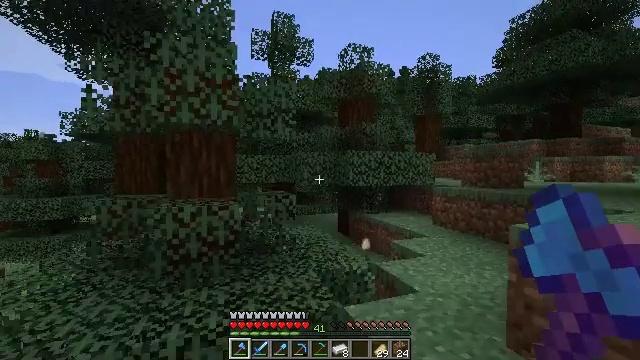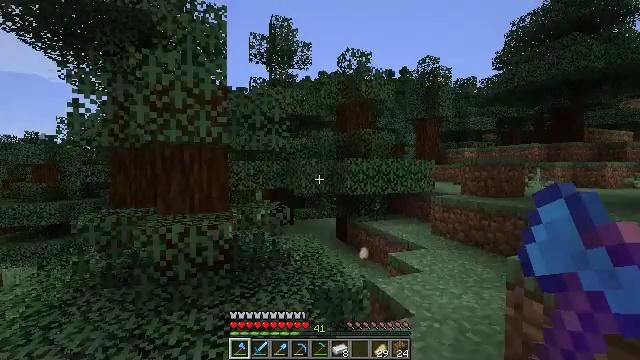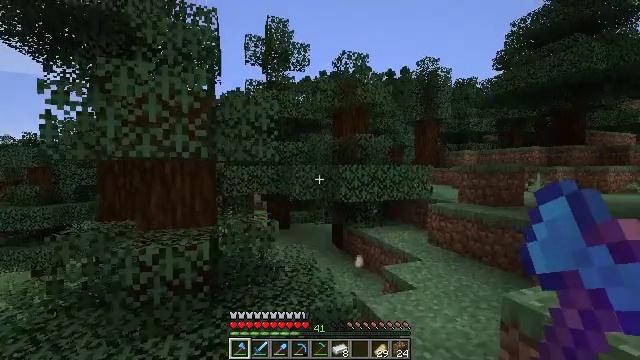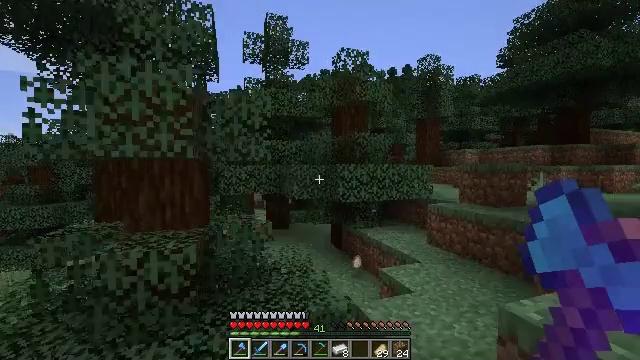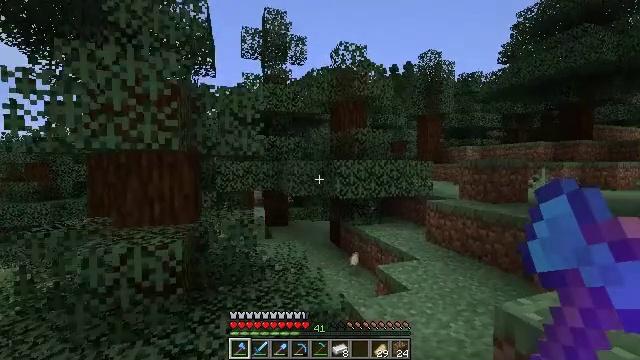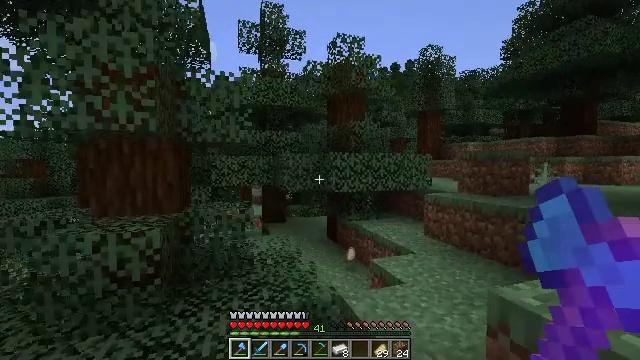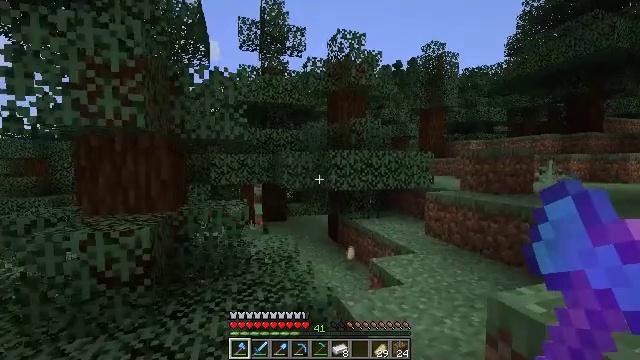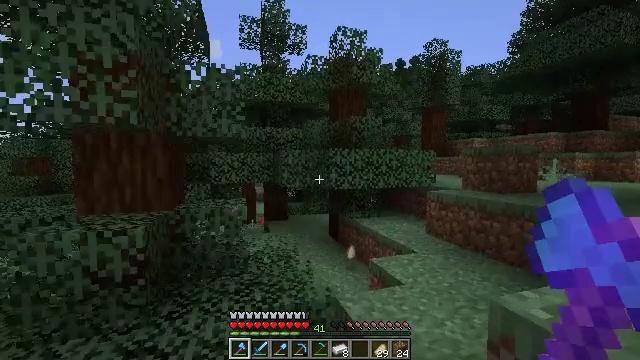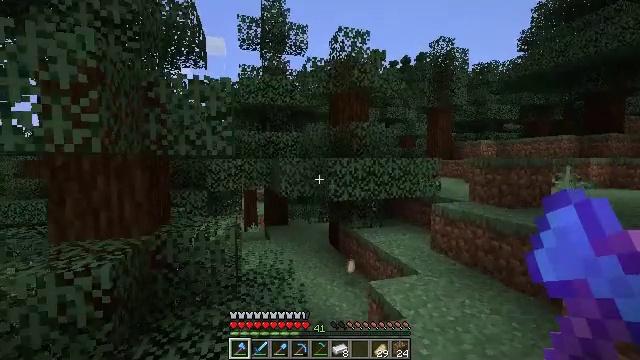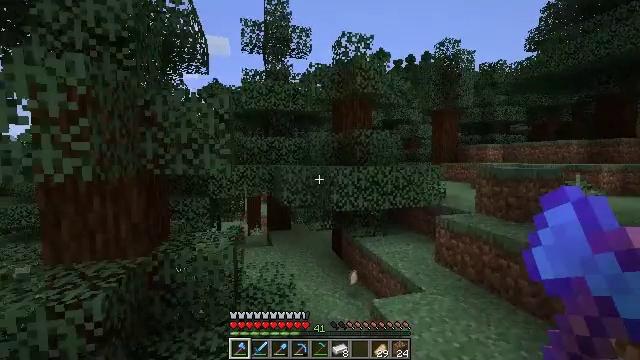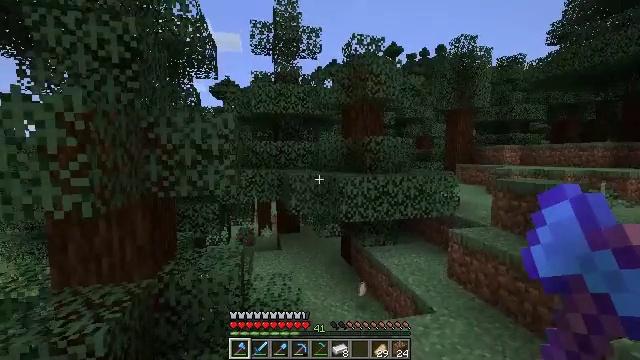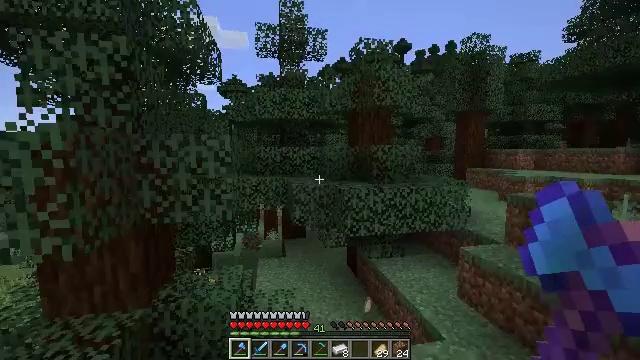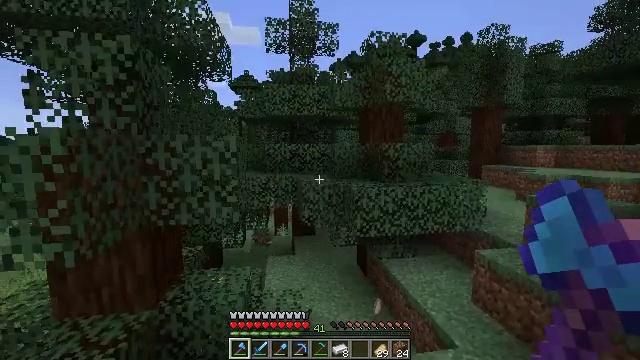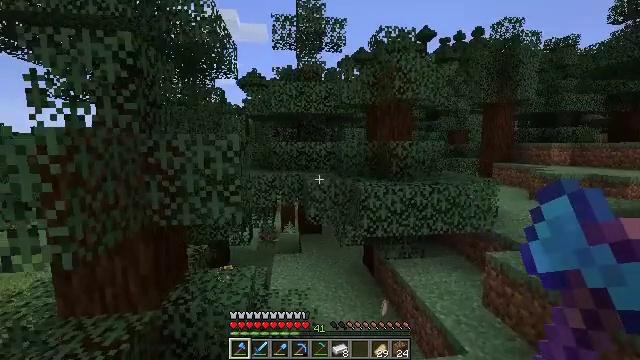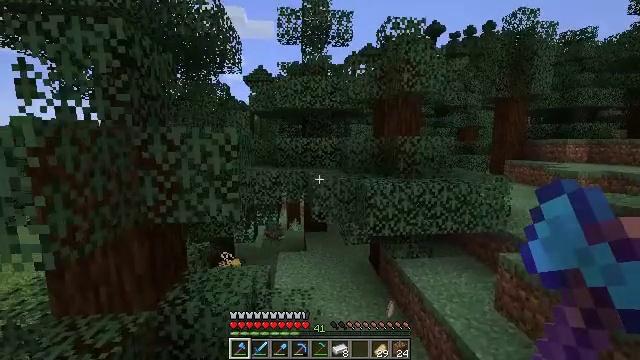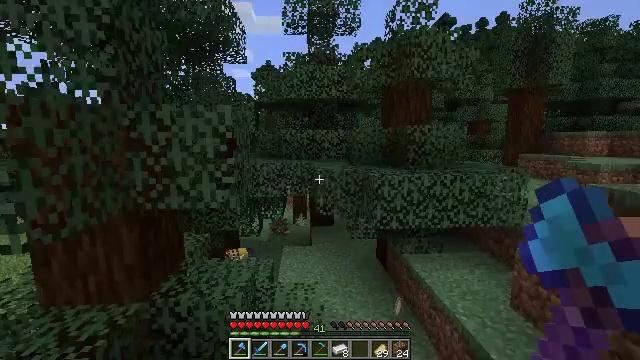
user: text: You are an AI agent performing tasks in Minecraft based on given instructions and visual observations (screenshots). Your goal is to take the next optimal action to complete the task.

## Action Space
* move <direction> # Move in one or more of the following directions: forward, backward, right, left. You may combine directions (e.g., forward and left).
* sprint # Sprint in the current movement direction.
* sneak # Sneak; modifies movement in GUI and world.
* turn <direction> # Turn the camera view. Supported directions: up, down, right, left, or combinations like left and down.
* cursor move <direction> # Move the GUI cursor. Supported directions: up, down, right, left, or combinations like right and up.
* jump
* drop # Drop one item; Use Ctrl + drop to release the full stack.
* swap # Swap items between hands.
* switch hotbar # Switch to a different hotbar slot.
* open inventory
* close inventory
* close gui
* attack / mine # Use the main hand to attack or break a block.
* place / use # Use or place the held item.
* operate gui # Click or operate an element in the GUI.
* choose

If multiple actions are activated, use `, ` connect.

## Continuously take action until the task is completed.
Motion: motion action
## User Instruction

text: Gather materials from the sweet berry bush.
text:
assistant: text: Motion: move forward and move right, jump
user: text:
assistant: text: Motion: move forward and move right, jump
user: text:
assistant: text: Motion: move forward and move right, jump
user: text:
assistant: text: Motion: move forward and move right, jump
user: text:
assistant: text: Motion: move forward and move right, jump
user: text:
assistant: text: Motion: move forward and move right, jump
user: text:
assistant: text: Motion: move forward, jump
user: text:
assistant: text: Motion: move forward, turn left, jump
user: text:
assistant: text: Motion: move forward, jump
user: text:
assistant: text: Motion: move forward, turn left and down, jump
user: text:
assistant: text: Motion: move forward, turn left, jump
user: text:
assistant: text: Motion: move forward, turn left and down, jump
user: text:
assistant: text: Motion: move forward, turn left, jump
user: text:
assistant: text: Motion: move forward, turn left, jump
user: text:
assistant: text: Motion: move forward, turn left, jump
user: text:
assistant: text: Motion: move forward, turn left and down, jump
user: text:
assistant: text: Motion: move forward, turn left, jump
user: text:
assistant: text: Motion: move forward, turn left, jump
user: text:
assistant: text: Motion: move forward, turn left, jump
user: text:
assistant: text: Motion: move forward, turn left
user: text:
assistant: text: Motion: move forward, turn left
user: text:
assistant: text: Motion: move forward and move right, turn left
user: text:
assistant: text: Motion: move forward and move right, turn left
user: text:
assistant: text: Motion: move forward and move right
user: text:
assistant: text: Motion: move forward and move right
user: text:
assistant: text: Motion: move forward and move right
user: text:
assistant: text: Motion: move right
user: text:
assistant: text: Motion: no_op
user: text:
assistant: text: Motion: no_op
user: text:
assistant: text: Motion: no_op